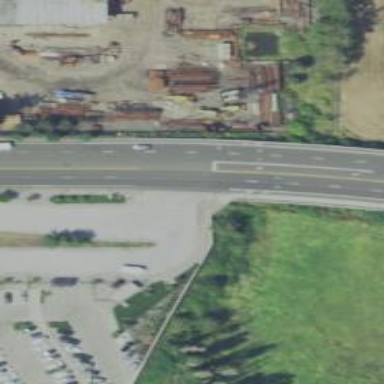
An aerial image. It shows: Busway road.